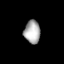
Tissue: skin
Cell type: T cells
Senescence score: 0.254
Nuclear area (px): 358
Mean DAPI intensity: 173.735